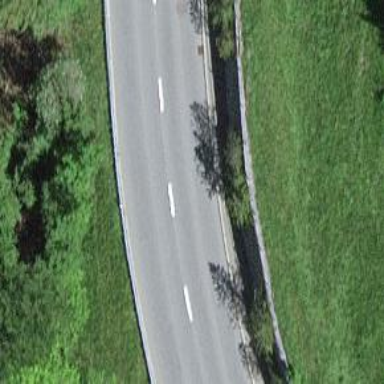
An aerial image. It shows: Secondary road with asphalt surface.